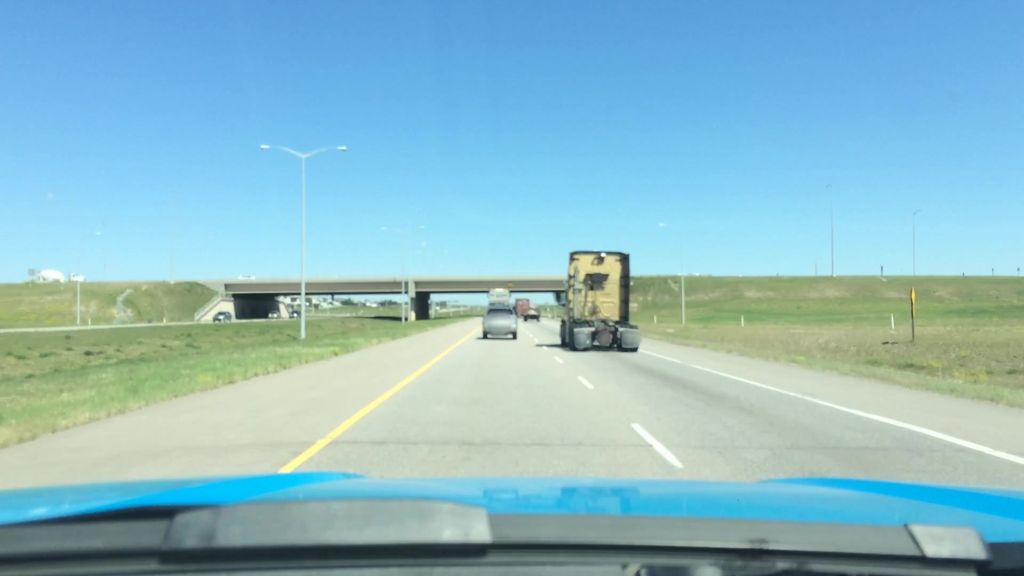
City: calgary